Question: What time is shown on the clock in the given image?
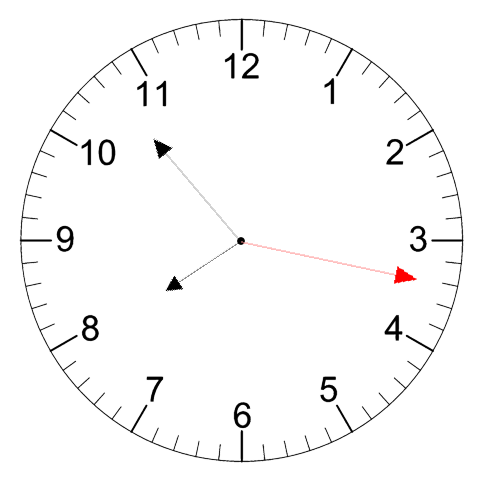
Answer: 07:53:17